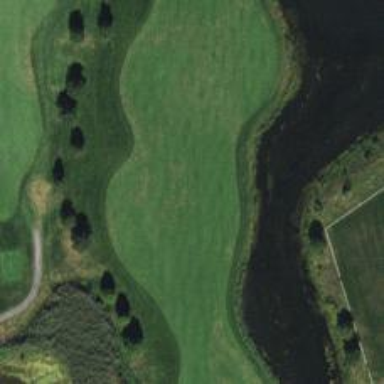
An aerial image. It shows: View of golf hole.